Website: crate-barrel
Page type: address-validator
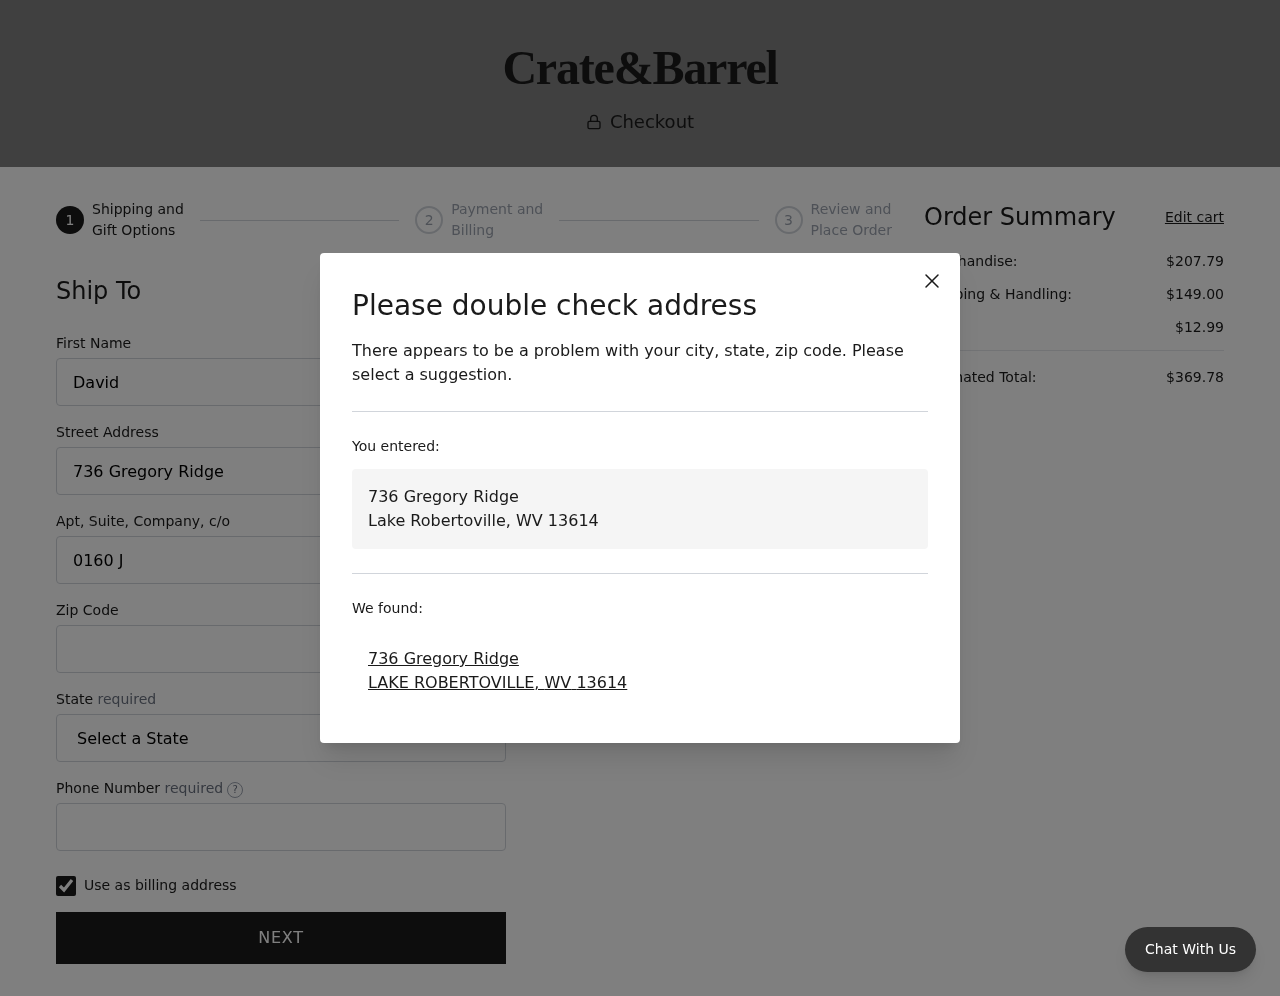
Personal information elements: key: PII_CITY
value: Lake Robertoville
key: PII_CITY
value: LAKE ROBERTOVILLE
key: PII_FIRSTNAME
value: David
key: PII_PHONE
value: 5015231340
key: PII_POSTCODE
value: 13614
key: PII_STATE
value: West Virginia
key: PII_STATE_ABBR
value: WV
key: PII_STREET
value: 736 Gregory Ridge
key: PII_STREET2
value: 0160 Jamie Green Suite 935
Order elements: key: ORDER_SUBTOTAL
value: $207.79
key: ORDER_SHIPPING_COST
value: $149.00
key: ORDER_TAX
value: $12.99
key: ORDER_TOTAL
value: $369.78